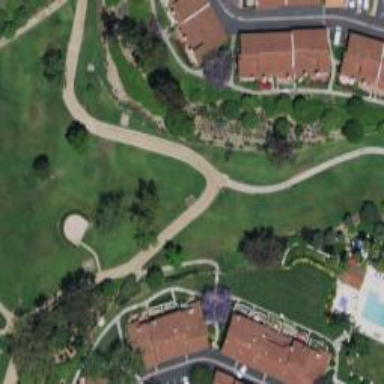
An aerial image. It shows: Fitness trail that is marked as footway.